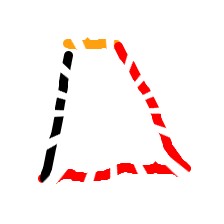
Shape: trapezoid